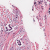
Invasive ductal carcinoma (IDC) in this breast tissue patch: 1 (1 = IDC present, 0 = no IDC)